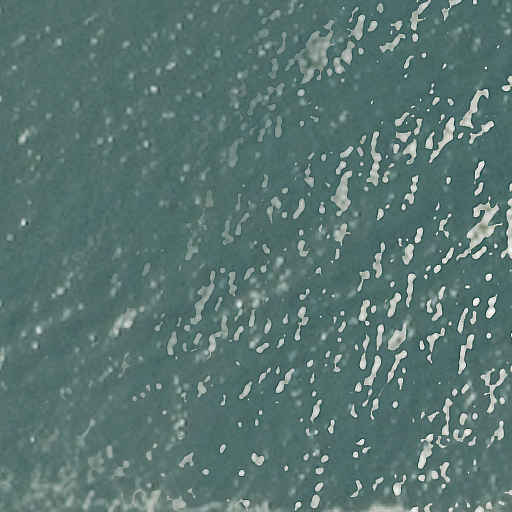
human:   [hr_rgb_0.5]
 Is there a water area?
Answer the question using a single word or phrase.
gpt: yes

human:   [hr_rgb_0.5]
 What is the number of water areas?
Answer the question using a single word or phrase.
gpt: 1

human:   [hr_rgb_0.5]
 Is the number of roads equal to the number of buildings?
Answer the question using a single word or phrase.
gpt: no

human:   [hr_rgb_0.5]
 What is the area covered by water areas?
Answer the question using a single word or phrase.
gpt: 10603m2

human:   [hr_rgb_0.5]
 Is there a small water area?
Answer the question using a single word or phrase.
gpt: no

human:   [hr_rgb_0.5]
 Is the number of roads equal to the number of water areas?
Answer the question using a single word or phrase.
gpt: no

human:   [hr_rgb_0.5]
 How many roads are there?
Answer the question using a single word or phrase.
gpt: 2

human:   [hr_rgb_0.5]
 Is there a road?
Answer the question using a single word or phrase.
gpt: yes

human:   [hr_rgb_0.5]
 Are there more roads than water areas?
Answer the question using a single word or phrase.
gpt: yes

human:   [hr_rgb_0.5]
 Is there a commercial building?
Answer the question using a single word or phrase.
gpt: no

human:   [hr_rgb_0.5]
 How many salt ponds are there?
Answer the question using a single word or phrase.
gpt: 0

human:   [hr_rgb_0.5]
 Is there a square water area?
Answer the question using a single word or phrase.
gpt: no

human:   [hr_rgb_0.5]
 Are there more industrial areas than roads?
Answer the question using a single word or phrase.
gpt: no

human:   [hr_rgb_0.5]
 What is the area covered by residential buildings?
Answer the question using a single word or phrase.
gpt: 0m2

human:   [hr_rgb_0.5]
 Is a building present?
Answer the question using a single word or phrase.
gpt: no

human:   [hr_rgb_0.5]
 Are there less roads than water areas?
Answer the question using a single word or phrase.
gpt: no

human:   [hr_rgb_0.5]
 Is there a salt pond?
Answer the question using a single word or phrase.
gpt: no

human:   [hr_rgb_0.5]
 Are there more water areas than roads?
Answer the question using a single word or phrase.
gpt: no

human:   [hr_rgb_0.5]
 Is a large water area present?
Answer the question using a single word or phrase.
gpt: yes

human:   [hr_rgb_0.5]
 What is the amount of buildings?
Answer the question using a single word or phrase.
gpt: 0

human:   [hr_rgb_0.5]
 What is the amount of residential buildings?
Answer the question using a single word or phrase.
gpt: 0

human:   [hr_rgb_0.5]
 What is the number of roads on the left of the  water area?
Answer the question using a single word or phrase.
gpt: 0

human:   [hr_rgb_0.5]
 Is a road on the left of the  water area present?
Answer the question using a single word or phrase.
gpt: no

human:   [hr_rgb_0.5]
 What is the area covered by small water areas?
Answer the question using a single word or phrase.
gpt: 0m2

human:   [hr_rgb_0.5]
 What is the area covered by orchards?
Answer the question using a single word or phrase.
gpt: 0m2

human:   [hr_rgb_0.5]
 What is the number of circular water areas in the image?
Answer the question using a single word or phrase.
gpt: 0

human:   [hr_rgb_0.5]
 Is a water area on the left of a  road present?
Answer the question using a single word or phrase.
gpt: no

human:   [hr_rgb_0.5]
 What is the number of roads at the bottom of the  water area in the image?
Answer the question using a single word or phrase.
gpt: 0

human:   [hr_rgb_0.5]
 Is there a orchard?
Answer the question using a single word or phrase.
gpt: no

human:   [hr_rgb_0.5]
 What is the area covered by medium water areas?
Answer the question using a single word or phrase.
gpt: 0m2

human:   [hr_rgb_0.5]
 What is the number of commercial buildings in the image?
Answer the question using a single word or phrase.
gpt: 0

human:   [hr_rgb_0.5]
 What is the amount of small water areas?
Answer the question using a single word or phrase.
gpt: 0

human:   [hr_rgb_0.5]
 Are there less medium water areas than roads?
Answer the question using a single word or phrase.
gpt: yes

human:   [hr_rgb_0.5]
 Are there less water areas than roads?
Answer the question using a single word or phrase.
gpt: yes

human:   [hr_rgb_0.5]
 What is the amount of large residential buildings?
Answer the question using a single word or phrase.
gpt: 0

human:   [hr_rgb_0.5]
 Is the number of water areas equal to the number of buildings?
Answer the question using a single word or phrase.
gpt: no

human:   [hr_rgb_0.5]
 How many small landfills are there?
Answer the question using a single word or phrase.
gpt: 0

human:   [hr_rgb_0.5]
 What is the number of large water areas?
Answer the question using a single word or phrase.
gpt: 1

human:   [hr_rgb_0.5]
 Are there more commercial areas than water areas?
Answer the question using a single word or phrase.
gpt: no

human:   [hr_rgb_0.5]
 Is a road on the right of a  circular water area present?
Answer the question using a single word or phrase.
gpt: no

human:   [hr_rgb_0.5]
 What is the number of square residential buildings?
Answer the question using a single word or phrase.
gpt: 0

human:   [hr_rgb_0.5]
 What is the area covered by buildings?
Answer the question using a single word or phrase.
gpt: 0m2

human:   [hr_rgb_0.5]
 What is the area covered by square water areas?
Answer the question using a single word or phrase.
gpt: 0m2

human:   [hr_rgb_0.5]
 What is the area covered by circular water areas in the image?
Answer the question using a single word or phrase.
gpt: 0m2

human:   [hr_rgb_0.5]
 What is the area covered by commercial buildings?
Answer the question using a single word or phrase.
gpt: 0m2

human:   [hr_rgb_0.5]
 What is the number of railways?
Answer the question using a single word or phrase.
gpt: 0

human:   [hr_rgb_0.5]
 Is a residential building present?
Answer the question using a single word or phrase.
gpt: no

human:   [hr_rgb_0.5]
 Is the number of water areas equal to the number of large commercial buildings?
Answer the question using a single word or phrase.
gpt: no

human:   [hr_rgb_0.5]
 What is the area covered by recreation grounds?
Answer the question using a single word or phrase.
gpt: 0m2

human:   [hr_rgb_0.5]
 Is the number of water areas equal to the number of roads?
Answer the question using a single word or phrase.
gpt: no

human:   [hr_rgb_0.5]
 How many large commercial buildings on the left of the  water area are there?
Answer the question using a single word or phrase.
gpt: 0

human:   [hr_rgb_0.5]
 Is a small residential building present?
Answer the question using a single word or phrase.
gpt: no

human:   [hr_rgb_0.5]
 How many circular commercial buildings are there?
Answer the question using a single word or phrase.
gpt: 0

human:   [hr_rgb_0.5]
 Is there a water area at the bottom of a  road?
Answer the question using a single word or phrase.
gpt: no

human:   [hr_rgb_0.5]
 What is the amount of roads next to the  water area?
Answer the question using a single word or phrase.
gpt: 2

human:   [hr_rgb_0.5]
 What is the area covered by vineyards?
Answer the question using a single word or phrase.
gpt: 0m2

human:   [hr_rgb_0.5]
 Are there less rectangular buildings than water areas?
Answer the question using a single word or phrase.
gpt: yes

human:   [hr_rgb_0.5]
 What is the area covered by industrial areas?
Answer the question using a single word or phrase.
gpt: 0m2

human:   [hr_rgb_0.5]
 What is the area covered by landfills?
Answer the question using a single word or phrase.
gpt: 0m2

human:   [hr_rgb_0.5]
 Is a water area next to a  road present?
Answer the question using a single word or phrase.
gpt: yes

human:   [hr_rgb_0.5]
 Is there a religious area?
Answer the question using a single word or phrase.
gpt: no

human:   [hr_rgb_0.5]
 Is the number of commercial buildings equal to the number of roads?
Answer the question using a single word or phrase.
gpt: no

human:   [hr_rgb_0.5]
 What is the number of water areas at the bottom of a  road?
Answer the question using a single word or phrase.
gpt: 0

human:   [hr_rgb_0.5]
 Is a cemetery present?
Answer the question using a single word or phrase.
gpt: no